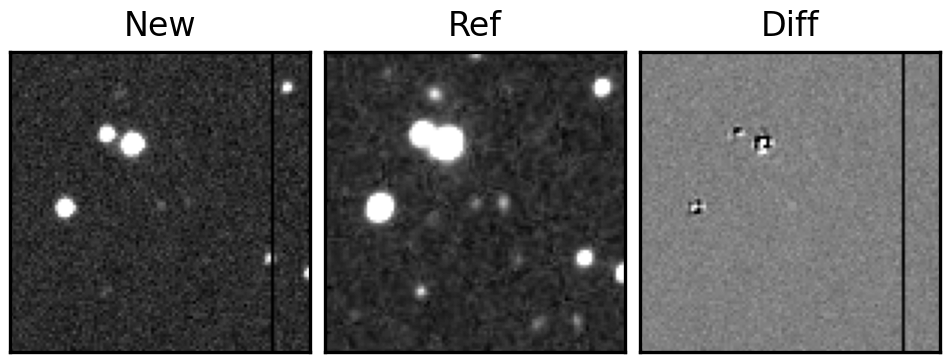
Label: real